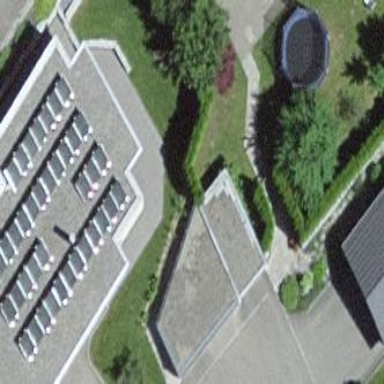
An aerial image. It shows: Garage building.